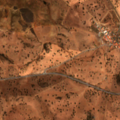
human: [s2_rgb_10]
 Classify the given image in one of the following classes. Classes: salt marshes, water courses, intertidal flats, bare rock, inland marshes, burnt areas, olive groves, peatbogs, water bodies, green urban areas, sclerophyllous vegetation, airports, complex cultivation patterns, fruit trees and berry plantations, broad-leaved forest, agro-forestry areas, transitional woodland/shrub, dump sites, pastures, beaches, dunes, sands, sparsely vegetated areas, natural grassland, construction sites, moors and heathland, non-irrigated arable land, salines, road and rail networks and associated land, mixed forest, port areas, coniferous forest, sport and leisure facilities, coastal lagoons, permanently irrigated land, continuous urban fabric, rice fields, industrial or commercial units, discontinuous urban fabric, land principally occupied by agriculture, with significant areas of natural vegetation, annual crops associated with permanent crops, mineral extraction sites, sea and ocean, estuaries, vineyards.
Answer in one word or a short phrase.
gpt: pastures, agro-forestry areas, transitional woodland/shrub